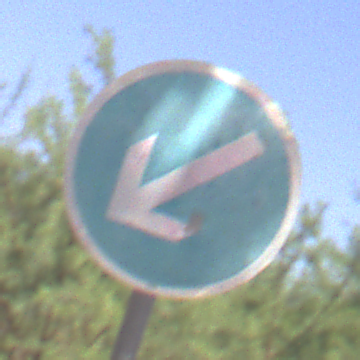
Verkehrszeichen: VorgeschriebeneVorbeifahrtLinks
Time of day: Midday
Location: Outdoor (RoadRail)
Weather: Clear
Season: NotSpecified
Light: Natural